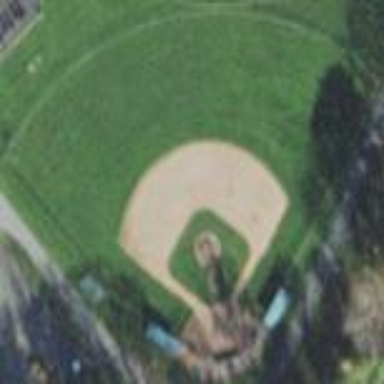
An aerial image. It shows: Baseball pitch for leisure land activities.